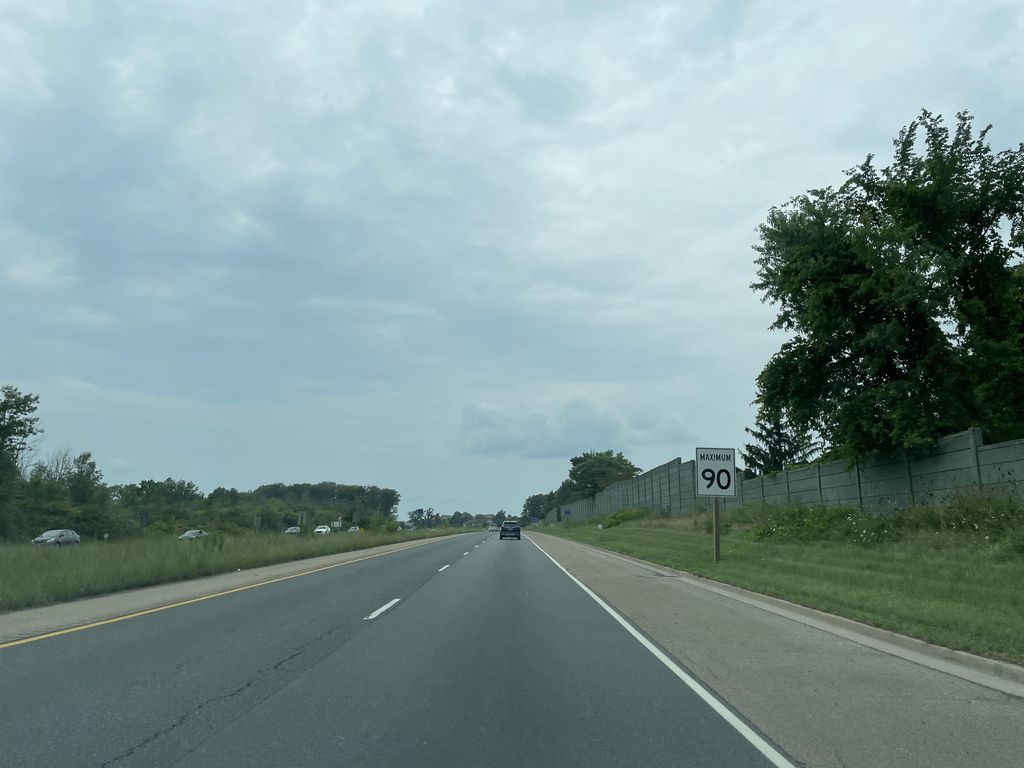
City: hamilton